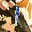
Label: 1